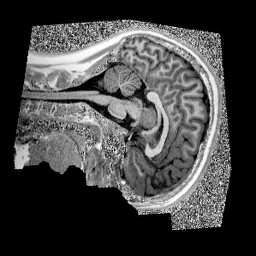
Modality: UNIT1
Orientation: sagittal
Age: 13
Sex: male
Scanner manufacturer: siemens
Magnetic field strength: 3 T
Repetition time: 4 s
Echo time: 0.00299 s